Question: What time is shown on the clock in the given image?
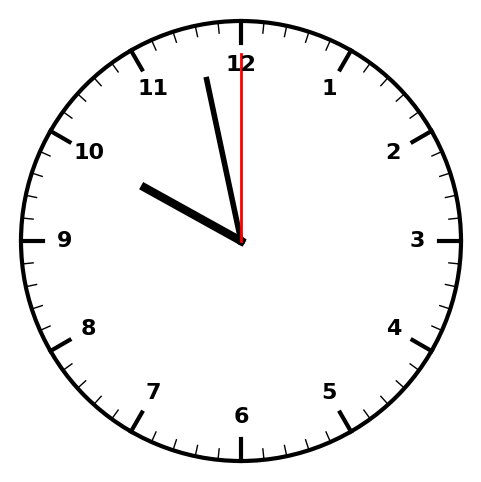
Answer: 09:58:00